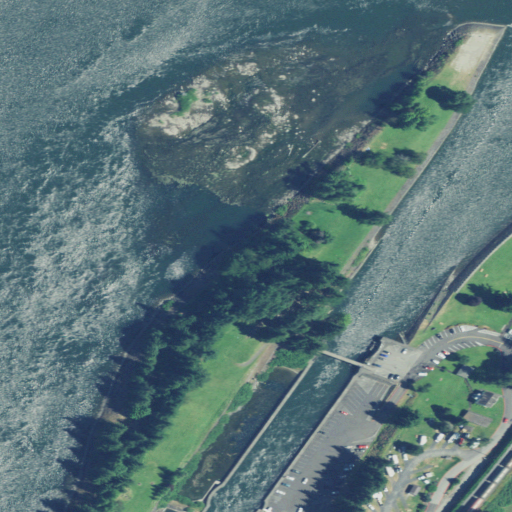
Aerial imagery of island in Oregon named Thunder Island containing open water, woody wetlands, herbaceous wetlands, low intensity development, medium intensity development, grassland, high intensity development, and open development